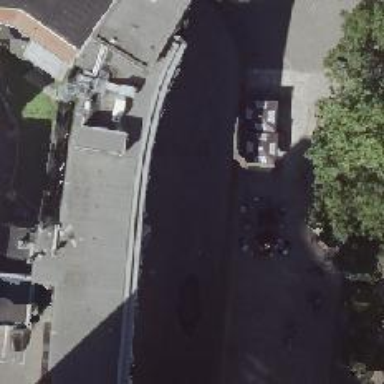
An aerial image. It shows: Café.